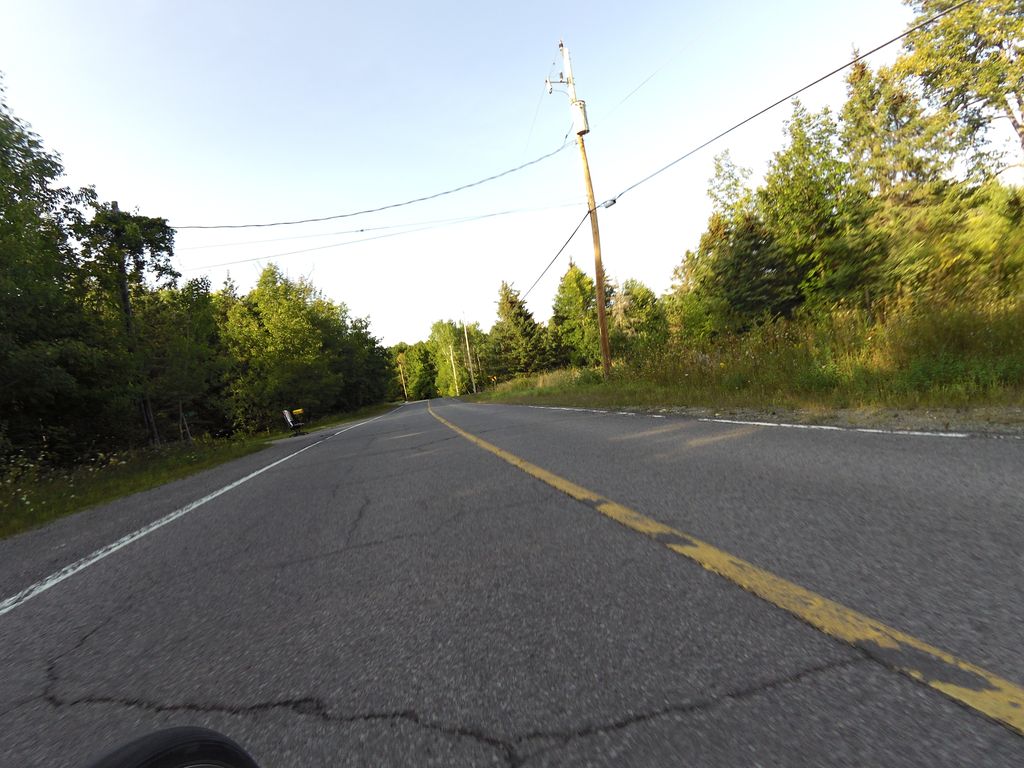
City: ottawa-gatineau